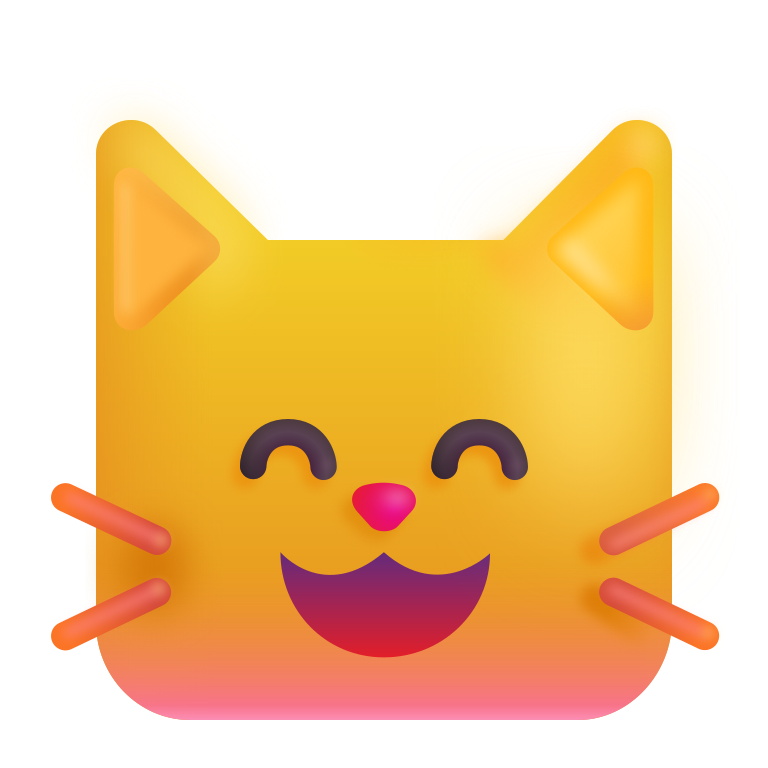
grinning cat with smiling eyes color